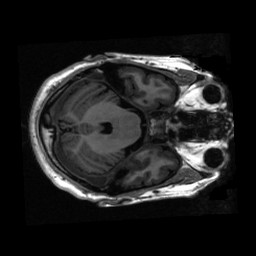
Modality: T1w
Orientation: axial